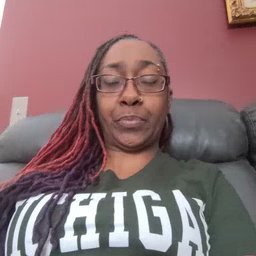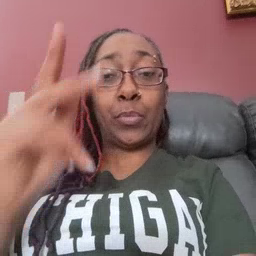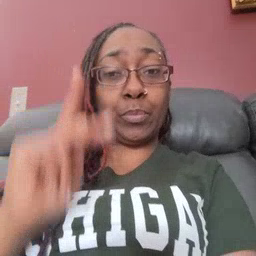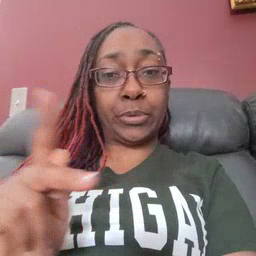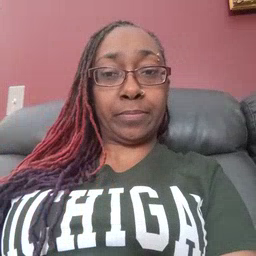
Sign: person